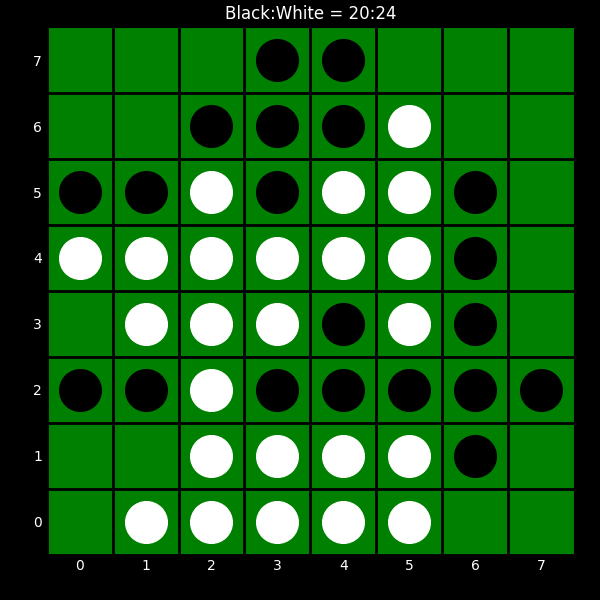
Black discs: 20
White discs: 24